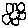
Label: flower